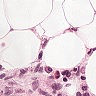
Metastatic tissue present: no